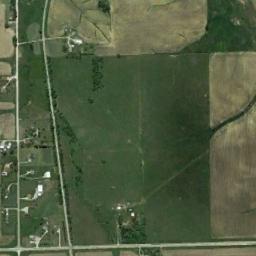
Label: rectangular_farmland